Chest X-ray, PA view. Patient: 59 years old, sex F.
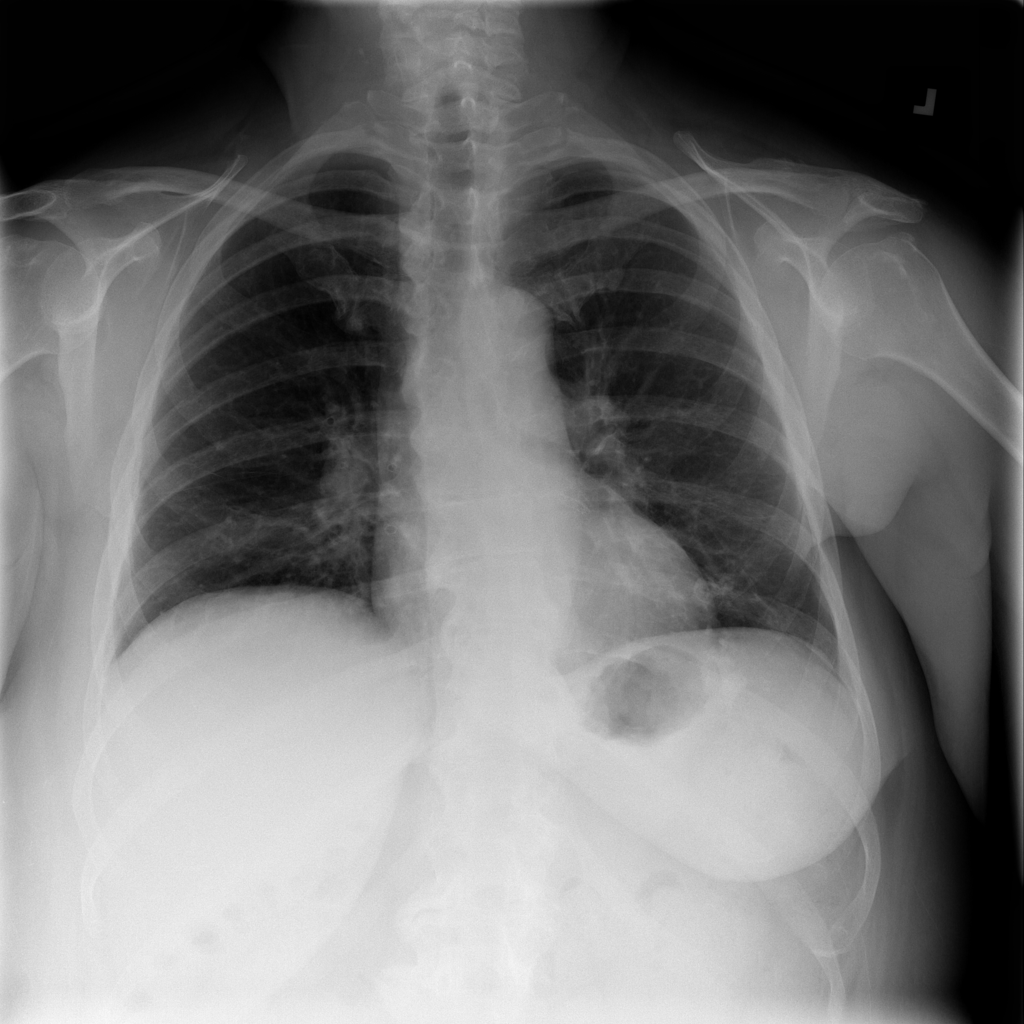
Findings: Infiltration